Field crop: tomato
Growth stage: 1
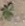
Species: solanum